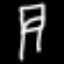
Label: chair